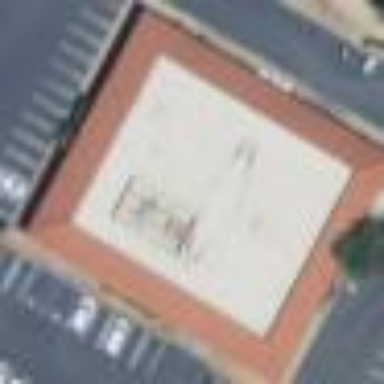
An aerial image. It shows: Retail building.